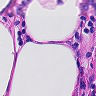
Metastatic tissue present: no